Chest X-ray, PA view. Patient: 63 years old, sex F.
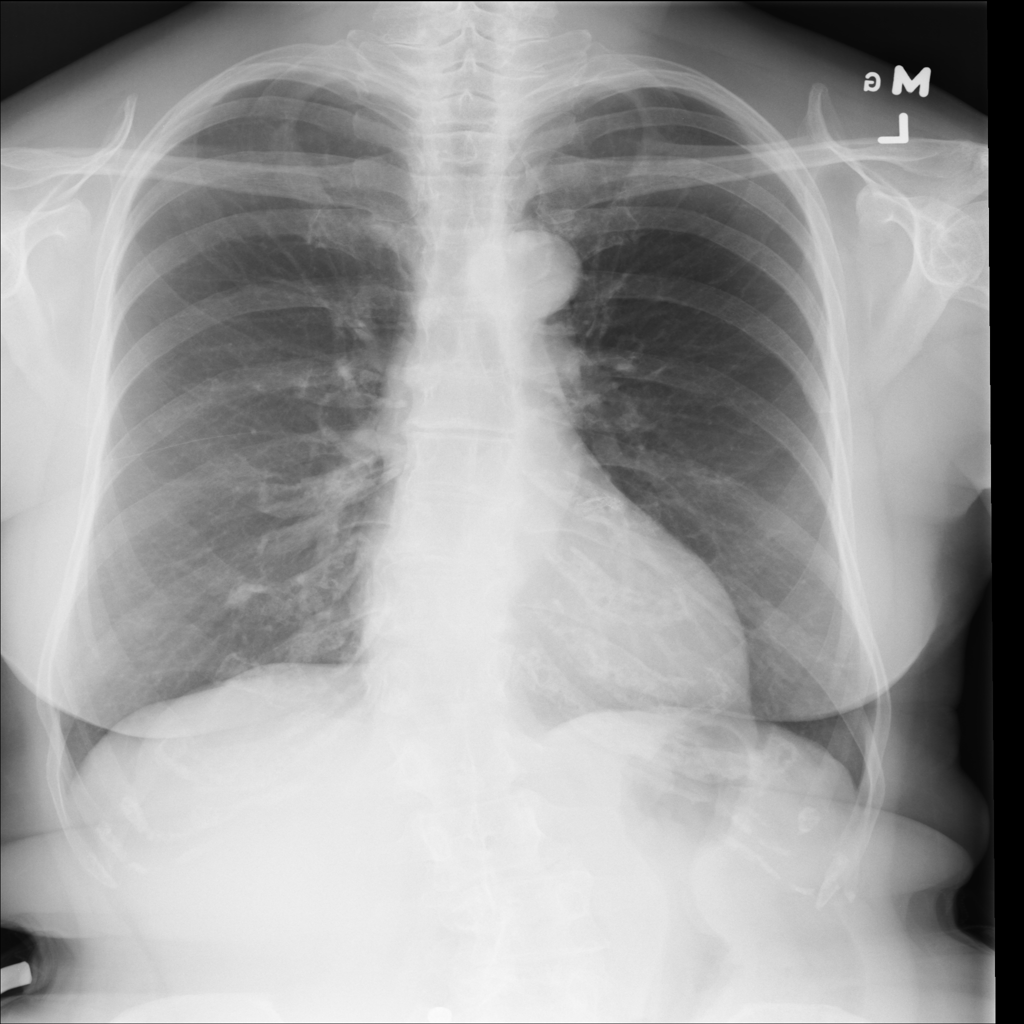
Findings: Nodule